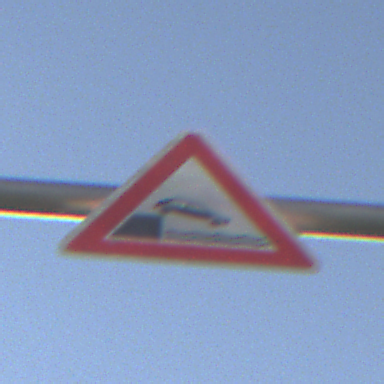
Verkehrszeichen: Ufer
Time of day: MorningAfternoon
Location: Outdoor (Nature)
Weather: PartlyCloudy
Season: NotSpecified
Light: Natural